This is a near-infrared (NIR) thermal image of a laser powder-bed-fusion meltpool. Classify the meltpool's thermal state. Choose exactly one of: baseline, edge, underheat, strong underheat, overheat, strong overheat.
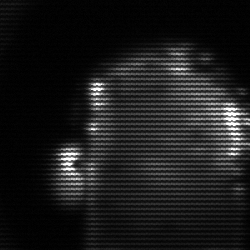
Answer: baseline